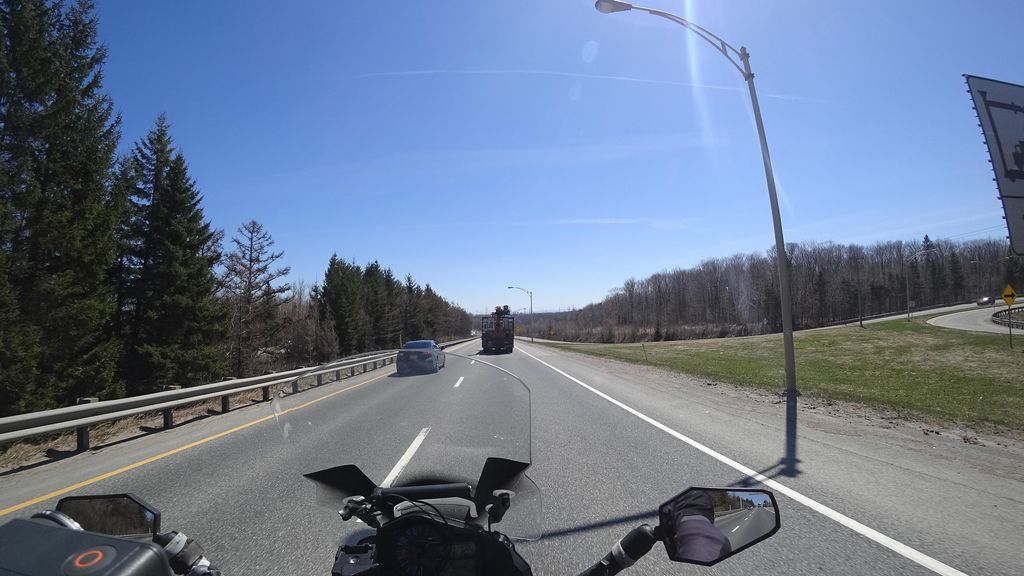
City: quebec_city